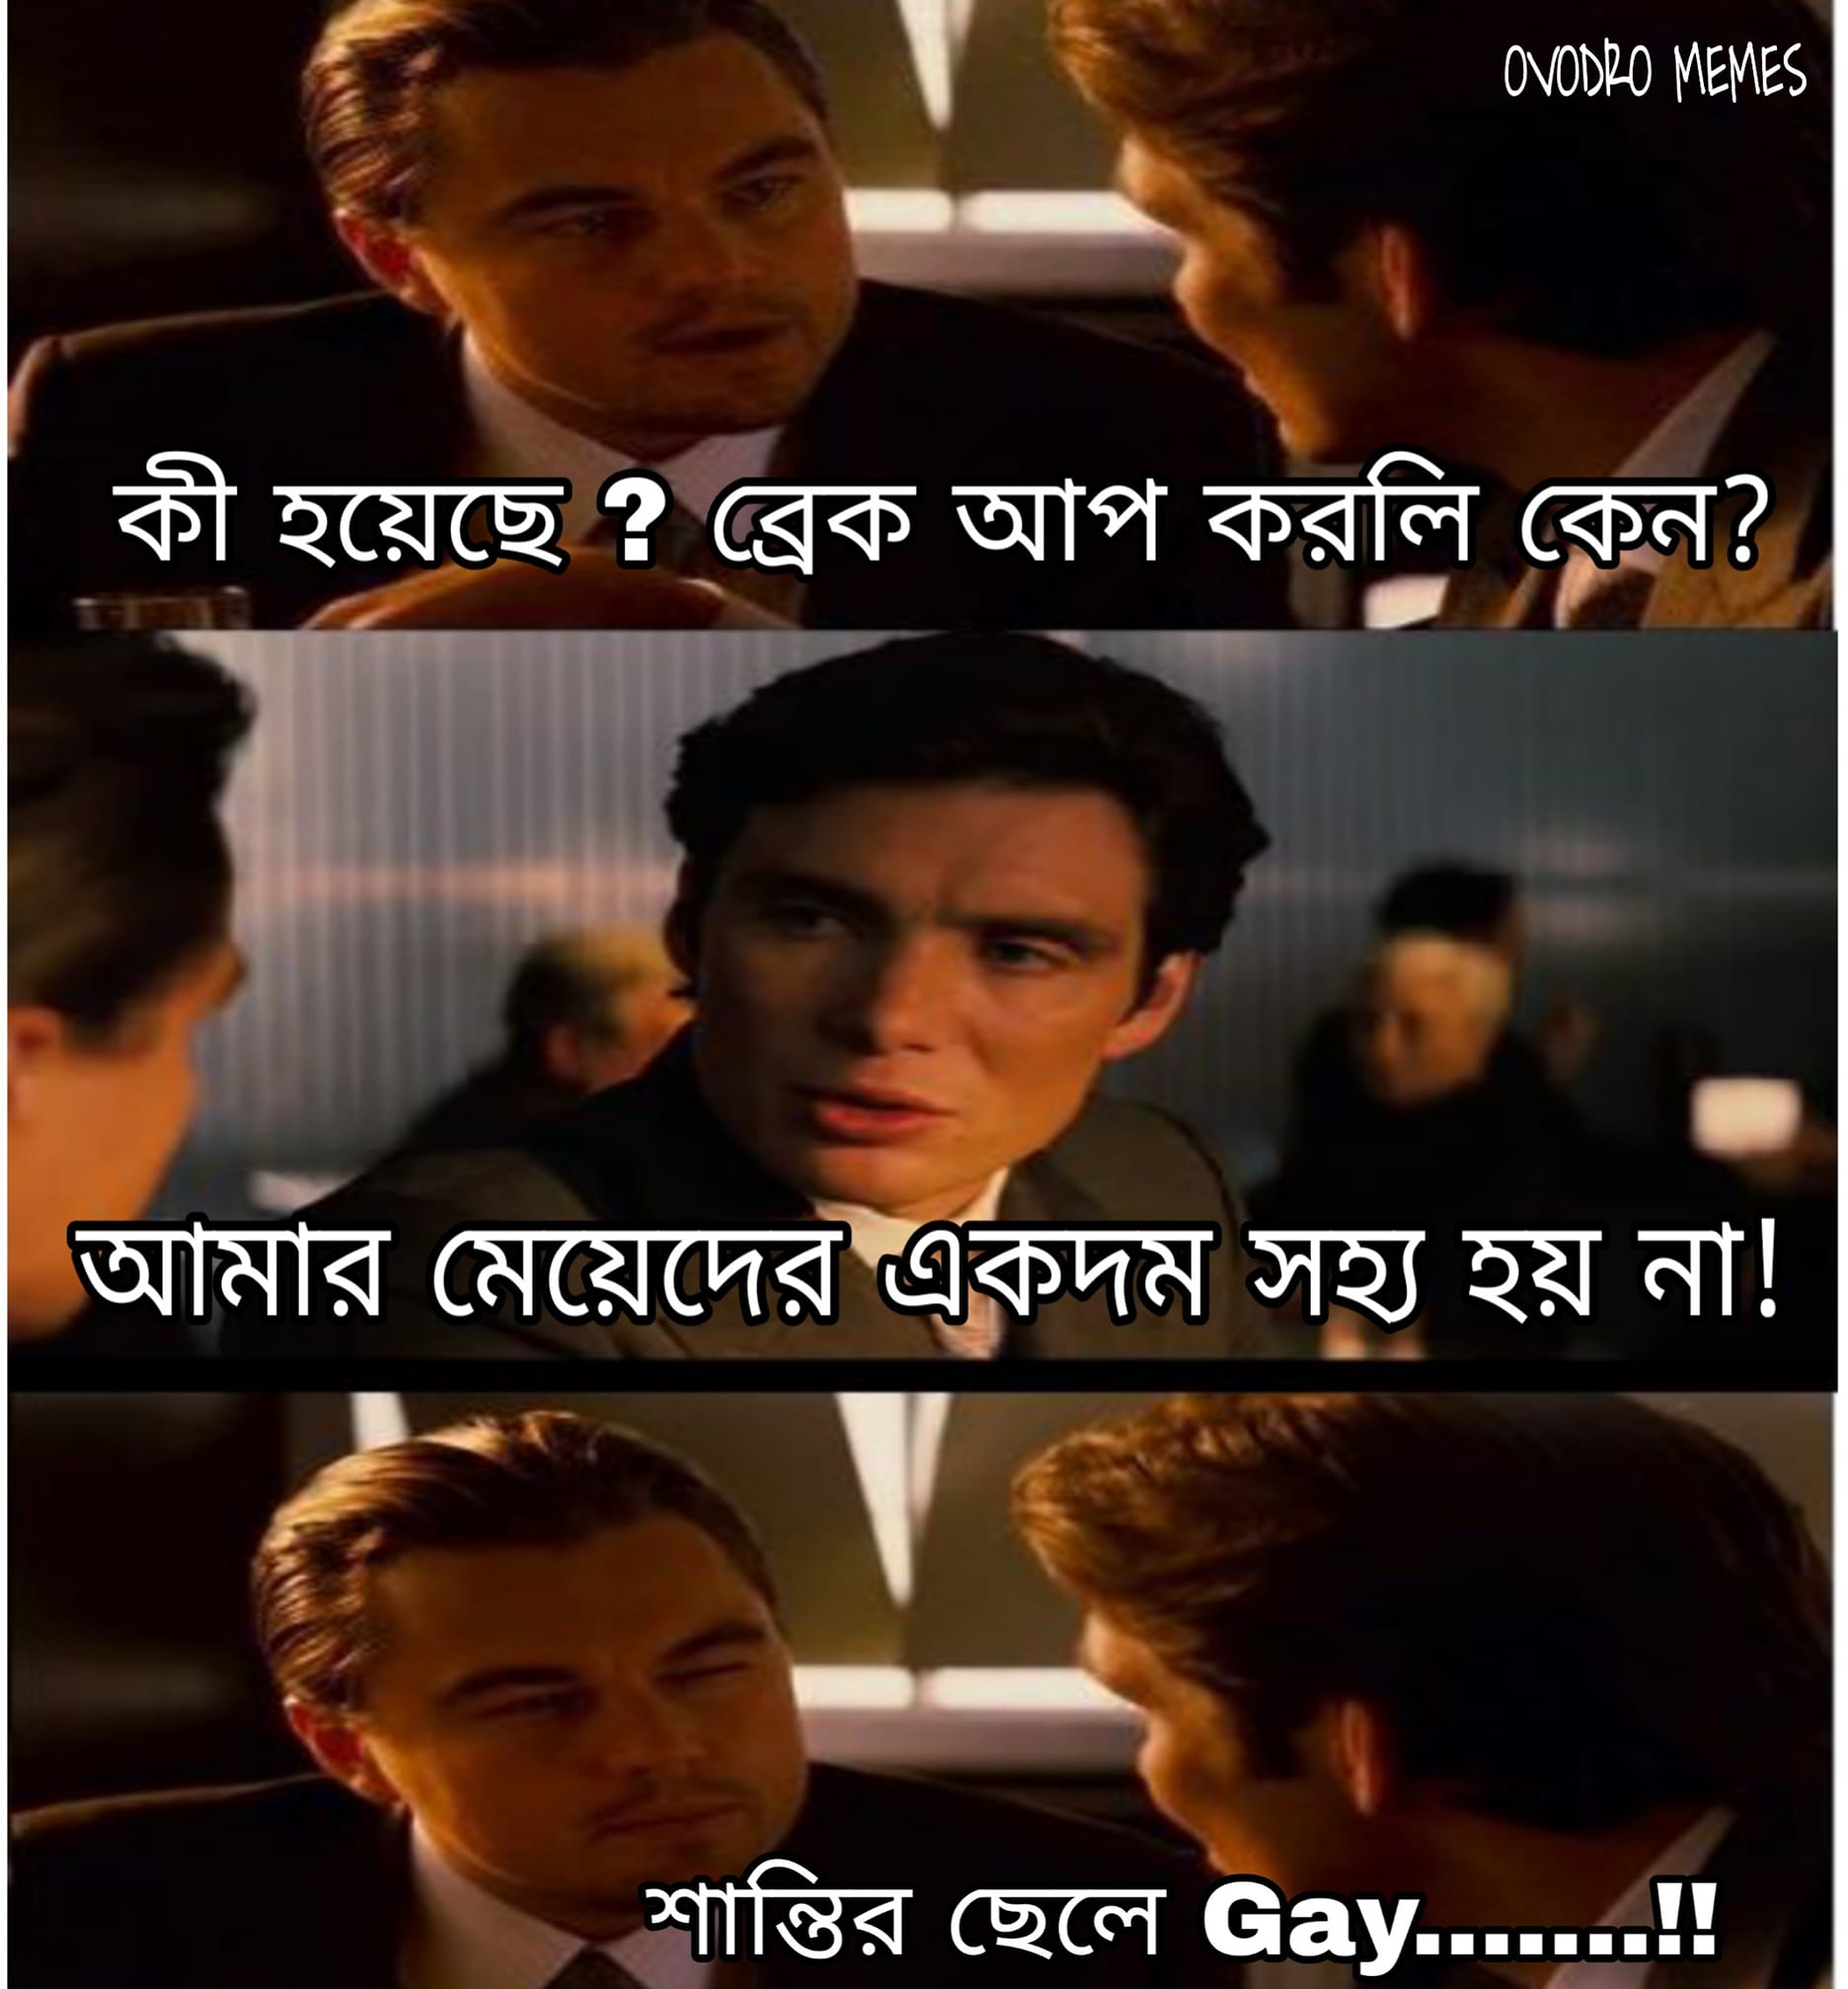
Caption: কী হয়েছে ?  ব্রেক আপ করলি কেন ?    আমার মেয়েদের একদম সহ্য হয় না !    শান্তির ছেলে Gay......!!
Label: hate